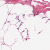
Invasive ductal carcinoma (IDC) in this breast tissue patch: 0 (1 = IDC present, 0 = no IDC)